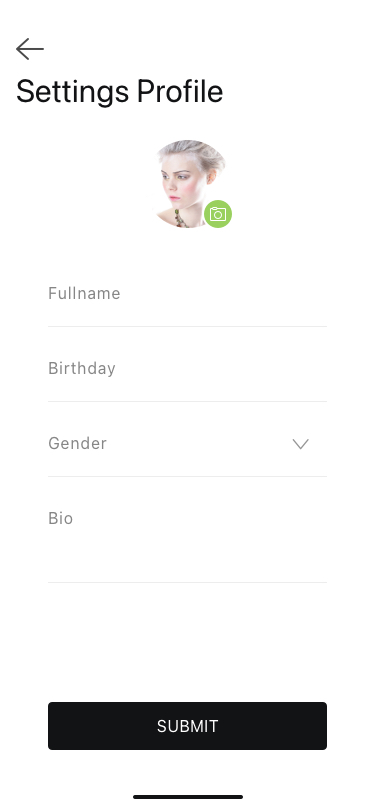
Text in this UI design:
Fullname
Birthday
Bio
Gender
Submit
Settings Profile